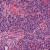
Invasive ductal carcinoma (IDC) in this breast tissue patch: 1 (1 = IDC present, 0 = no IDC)